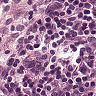
Metastatic tissue present: no